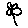
Label: flower